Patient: sex F, age 58
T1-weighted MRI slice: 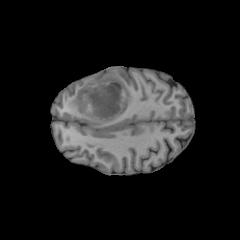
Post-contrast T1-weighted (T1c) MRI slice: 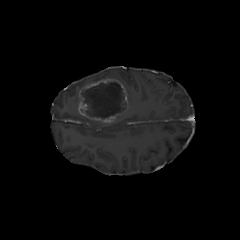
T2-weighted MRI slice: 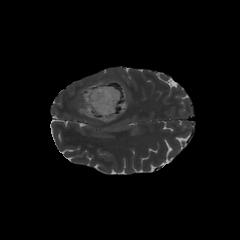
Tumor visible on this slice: yes
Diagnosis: Glioblastoma, IDH-wildtype
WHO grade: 4